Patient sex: M
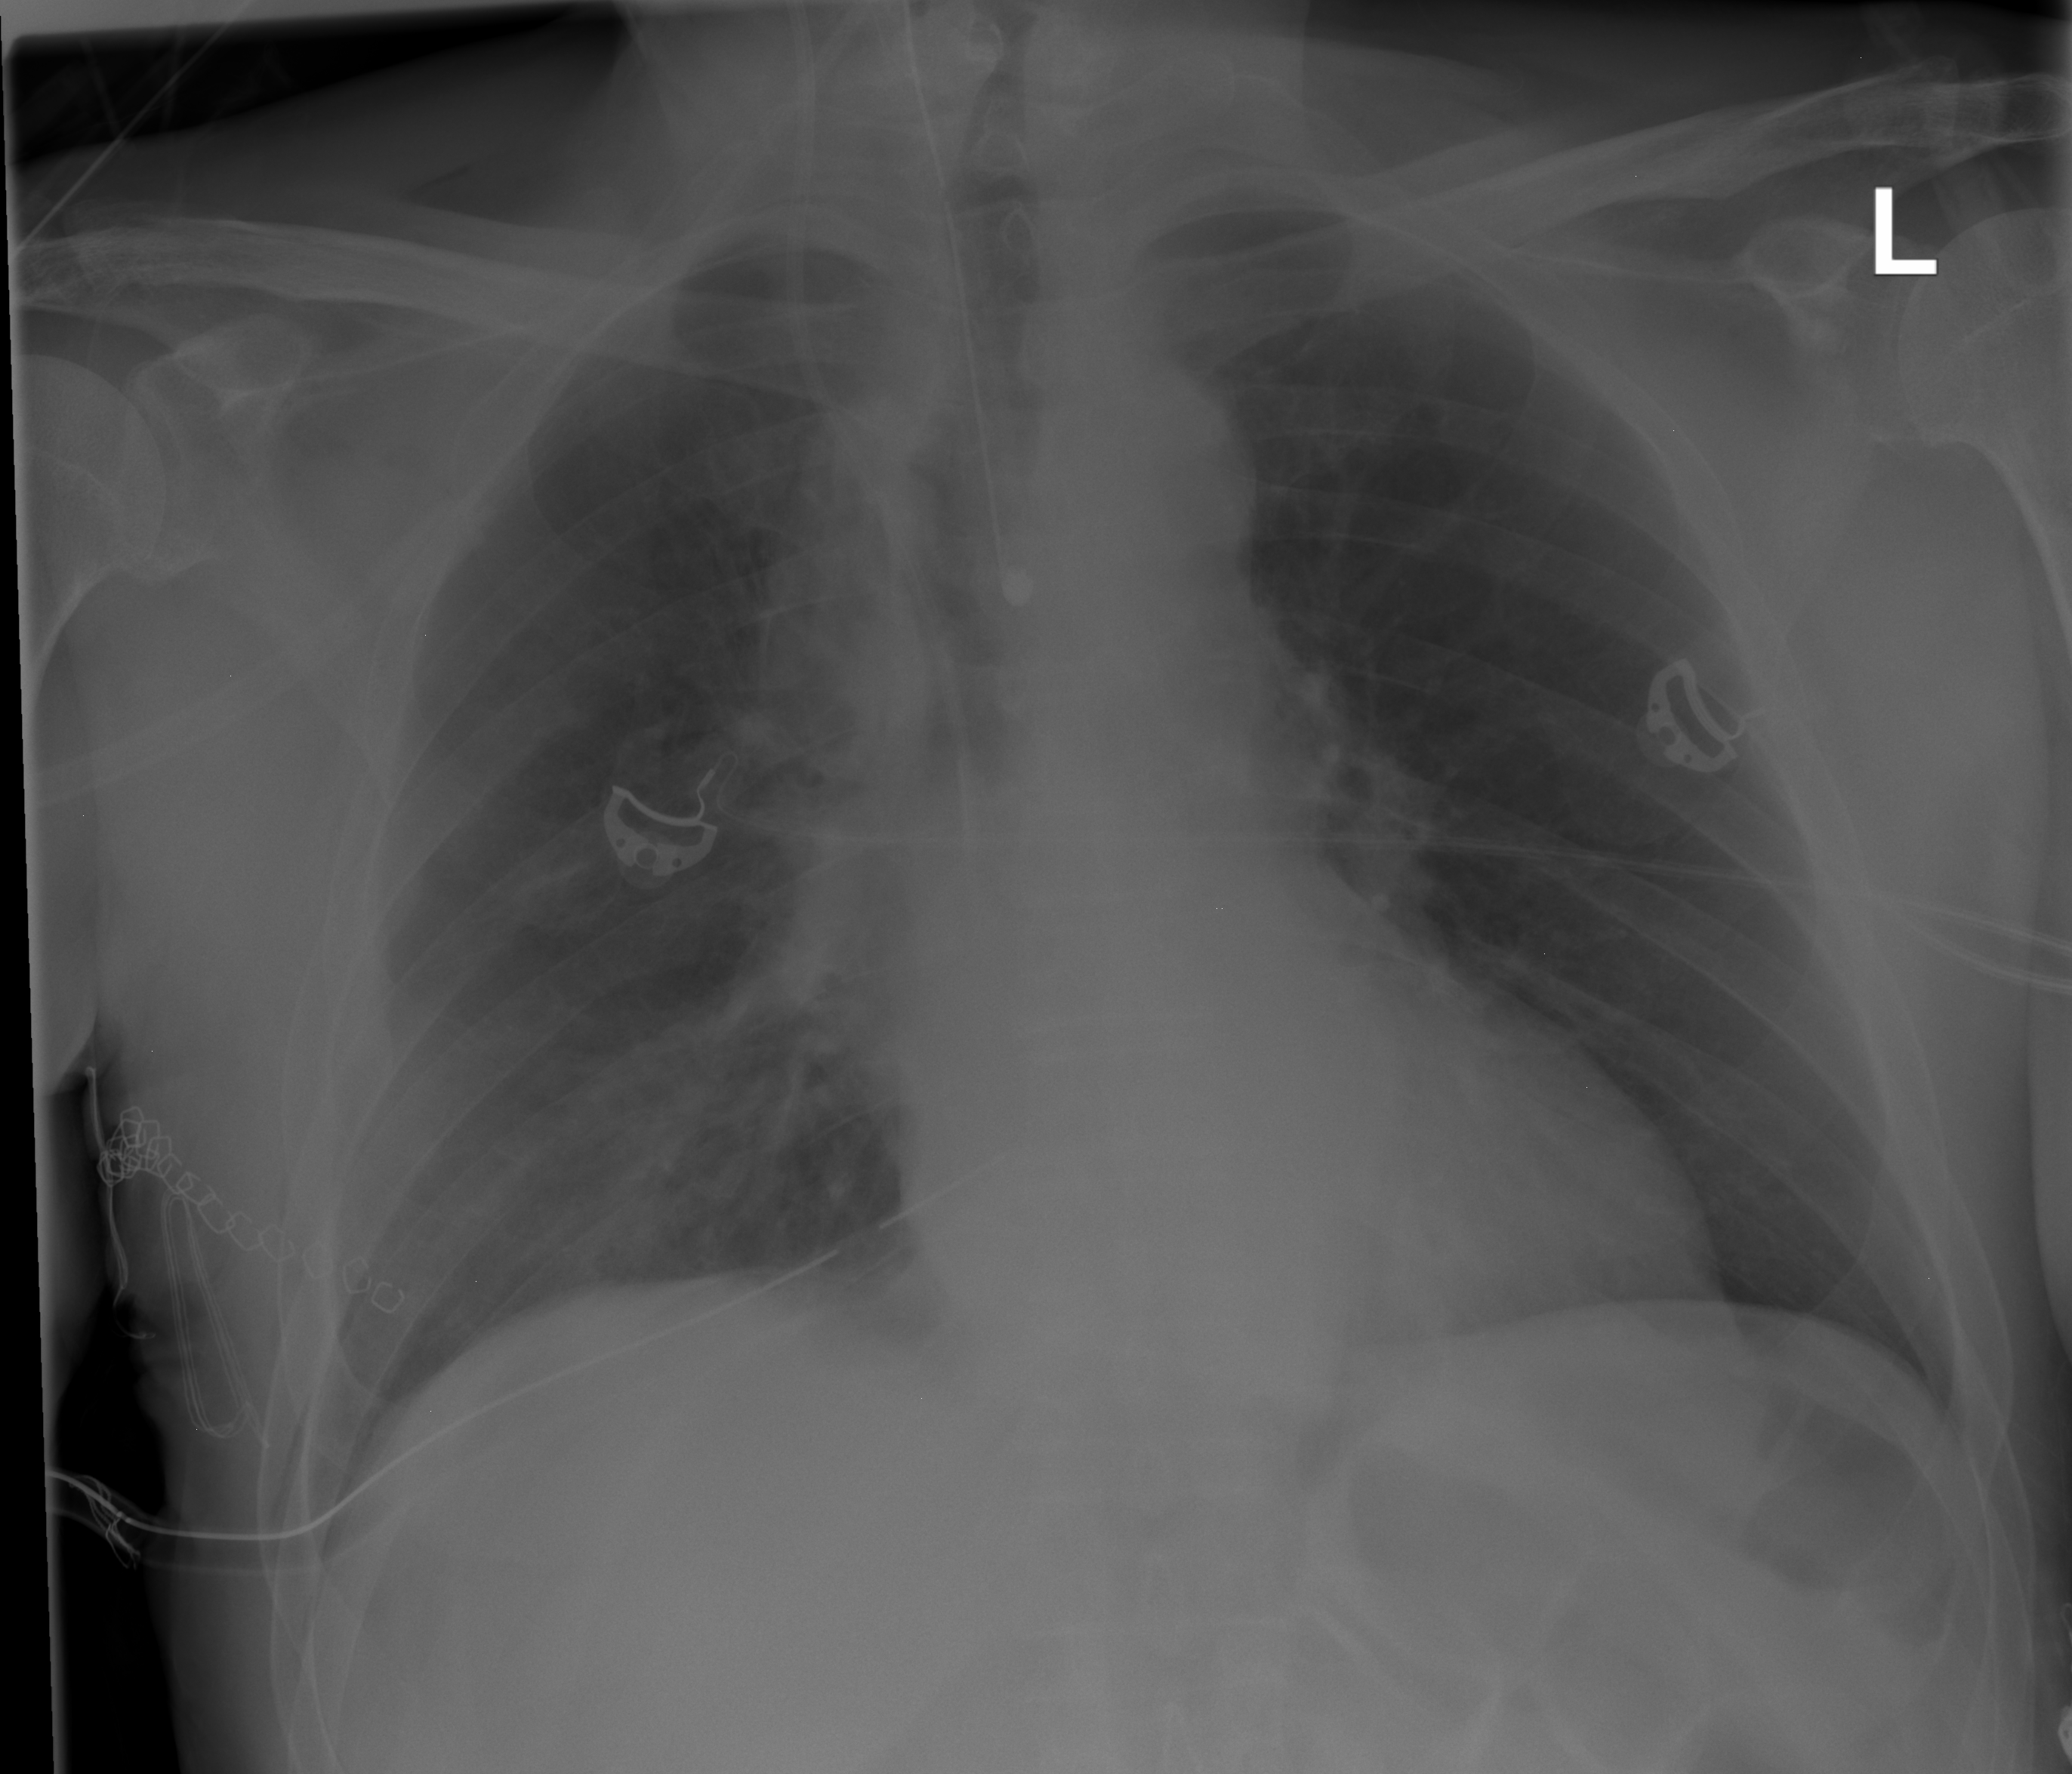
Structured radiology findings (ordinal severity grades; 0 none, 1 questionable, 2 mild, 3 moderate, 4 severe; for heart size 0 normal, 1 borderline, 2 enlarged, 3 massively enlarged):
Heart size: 0
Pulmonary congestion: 0
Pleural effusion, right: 0
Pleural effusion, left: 0
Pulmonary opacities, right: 2
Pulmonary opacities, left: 0
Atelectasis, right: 0
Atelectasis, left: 0